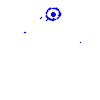
Particle: electron